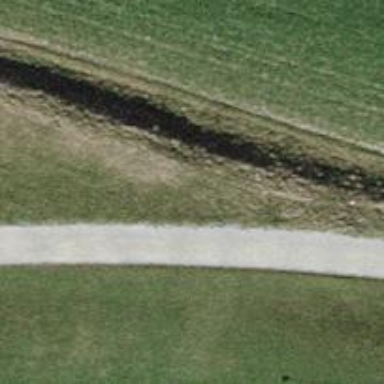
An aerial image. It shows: Track with grade 3 compacted surface suitable for agricultural vehicles.